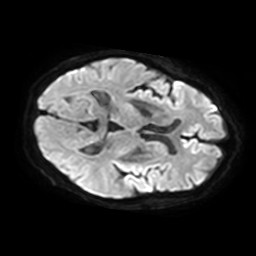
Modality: TRACE
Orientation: axial
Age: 77
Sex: female
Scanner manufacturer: philips
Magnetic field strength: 3 T
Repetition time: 3.723 s
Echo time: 0.05929 s